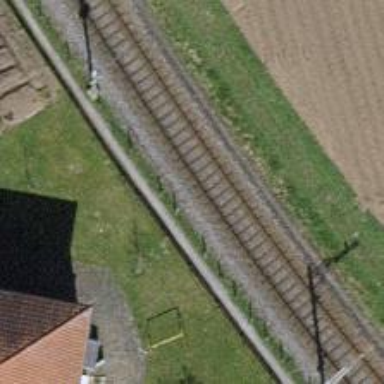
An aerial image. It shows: Single railway track with electrification through contact line.